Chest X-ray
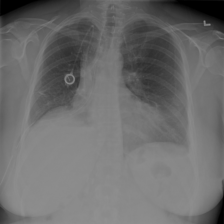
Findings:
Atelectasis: negative
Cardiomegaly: negative
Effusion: negative
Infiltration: negative
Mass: negative
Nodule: negative
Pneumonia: negative
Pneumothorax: positive
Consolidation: negative
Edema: negative
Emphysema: negative
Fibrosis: positive
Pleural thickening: negative
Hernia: negative